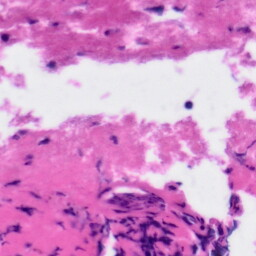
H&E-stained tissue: Tonsil